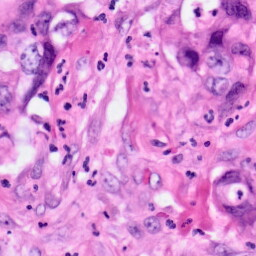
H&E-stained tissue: Pancreatic